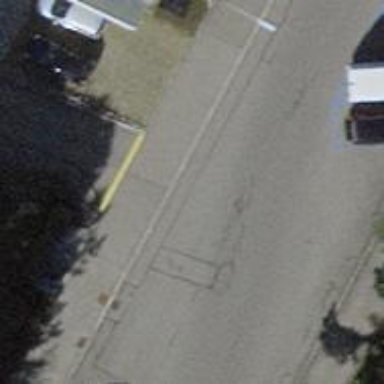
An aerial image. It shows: Unmarked crossing with traffic calming table on the road.